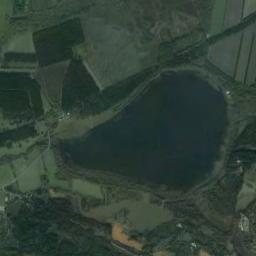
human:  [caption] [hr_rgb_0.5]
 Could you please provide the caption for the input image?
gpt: There is a path over the lake in the picture .

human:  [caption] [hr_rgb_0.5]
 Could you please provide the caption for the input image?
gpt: There are green farmlands around the lake .

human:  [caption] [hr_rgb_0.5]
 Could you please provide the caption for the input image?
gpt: Many trees are around the lake .

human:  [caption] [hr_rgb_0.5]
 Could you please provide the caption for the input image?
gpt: The lake lies in farmland and the water is deep green .

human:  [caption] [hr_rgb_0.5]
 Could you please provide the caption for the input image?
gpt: An irregular blue lake surrounded by forests, Fields and green spaces .